Question: my program has a picturebox, and I want, apon a mouse click, or on ContextMenuStrip choice, to make something appear at the same spot of the click.
as seen in the picture, i would like to add some kind of a note on the specific clicked date area (probably add a user control)
How do i go at it ? how can i send the click cordinates (x,y) and make something appear at these same coordinates ?
Thanks !

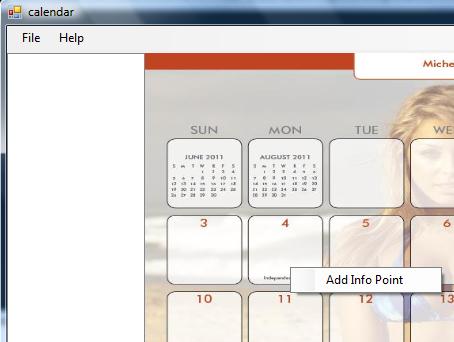
Answer: I would create a class which would provide menu items and capture x,y coordinates to have them ready when the item is clicked. Or you can capture these coordinates in an anonymous delegate.
Something like this:
'''
public Form1()
{
InitializeComponent();
MouseClick += new MouseEventHandler(Form1_MouseClick);
}
private void Form1_MouseClick (object sender, MouseEventArgs e)
{
if (e.Button == MouseButtons.Right)
{
ContextMenuStrip ctxMenu = new ContextMenuStrip();
// following line creates an anonymous delegate
// and captures the "e" MouseEventArgs from
// this method
ctxMenu.Items.Add(new ToolStripMenuItem(
"Insert info", null, (s, args) => InsertInfoPoint(e.Location)));
ctxMenu.Show(this, e.Location);
}
}
private void InsertInfoPoint(Point location)
{
// insert actual "info point"
Label lbl = new Label()
{
Text = "new label",
BorderStyle = BorderStyle.FixedSingle,
Left = location.X, Top = location.Y
};
this.Controls.Add(lbl);
}
'''